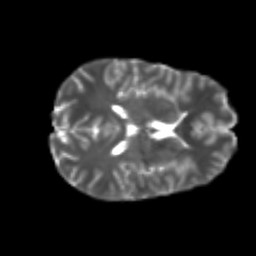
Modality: T2w
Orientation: axial
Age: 25
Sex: male
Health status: healthy
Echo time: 0.074 s